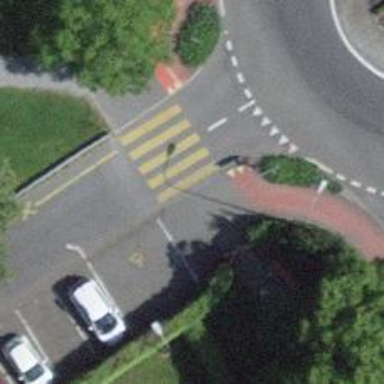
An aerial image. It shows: Kerb serving as barrier.